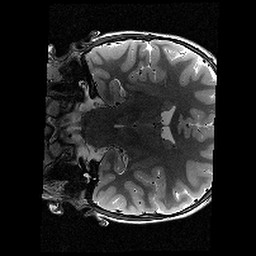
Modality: T2w
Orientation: coronal
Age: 12
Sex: female
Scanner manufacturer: siemens
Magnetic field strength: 3 T
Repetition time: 9.23 s
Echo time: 0.067 s